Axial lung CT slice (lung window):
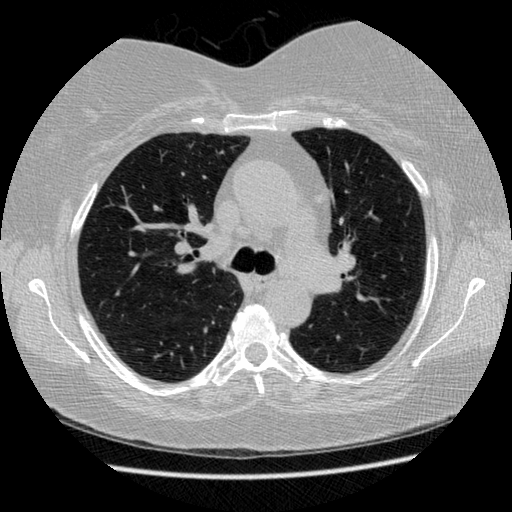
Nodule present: no